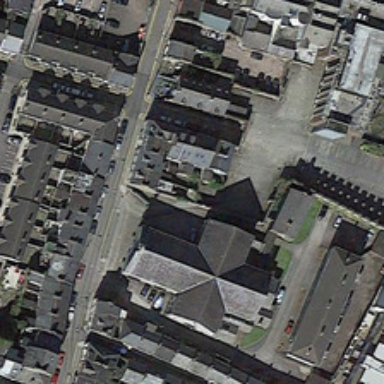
A cross shaped church is located among rows of houses and parking lots .